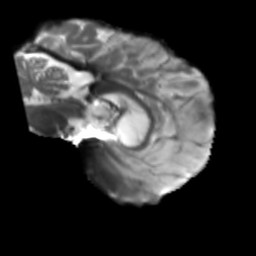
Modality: T2w
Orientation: sagittal
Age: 64
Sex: male
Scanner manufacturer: siemens
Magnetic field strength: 3 T
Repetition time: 5.25 s
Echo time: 0.08 s